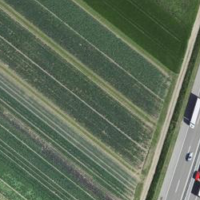
EUNIS habitat code: 57
Species observed at this site:
Milvus milvus
Corvus corone